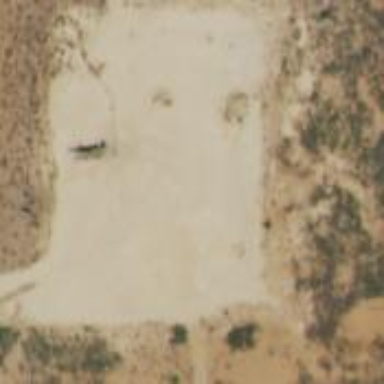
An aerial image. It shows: Wellsite with natural sand surroundings.